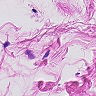
Metastatic tissue present: no